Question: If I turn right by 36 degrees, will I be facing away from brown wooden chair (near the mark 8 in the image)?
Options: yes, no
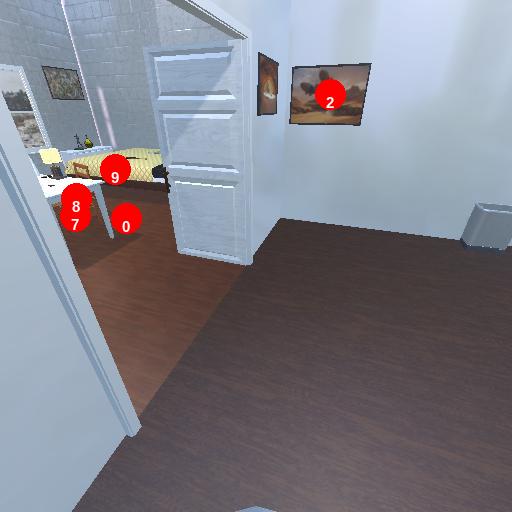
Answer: yes